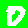
Digit: 0